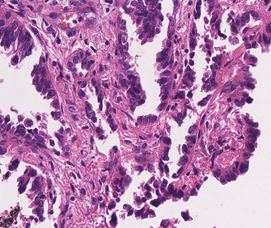
Tumor epithelial tissue: yes
Tumor-associated stroma tissue: yes
Normal tissue: no